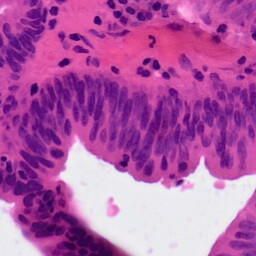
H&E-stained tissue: Colon